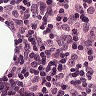
Metastatic tissue present: no